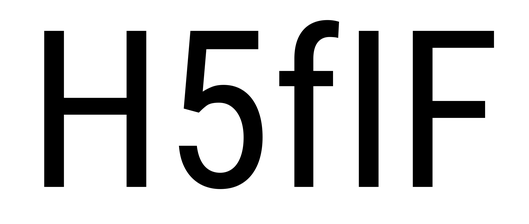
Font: Roboto_Condensed_Regular